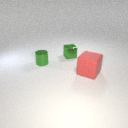
small green metal cube to the right of small green metal cylinder